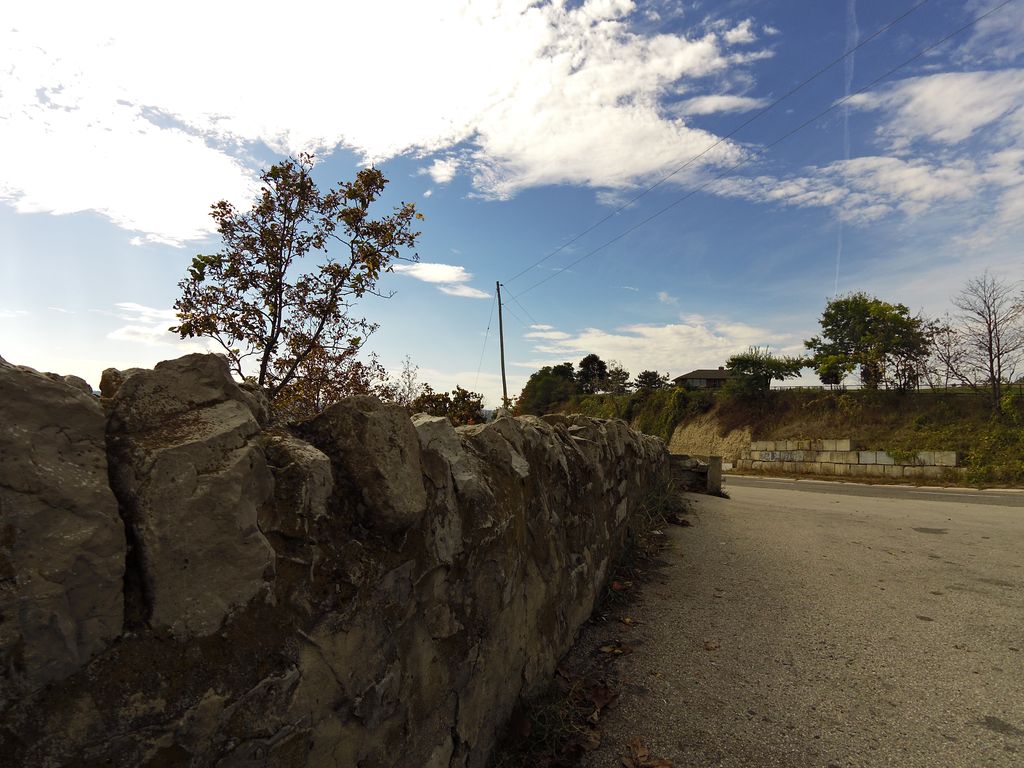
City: hamilton